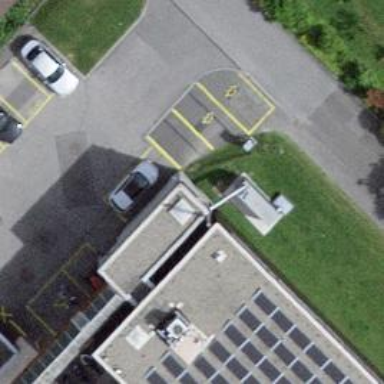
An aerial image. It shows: Charging station.